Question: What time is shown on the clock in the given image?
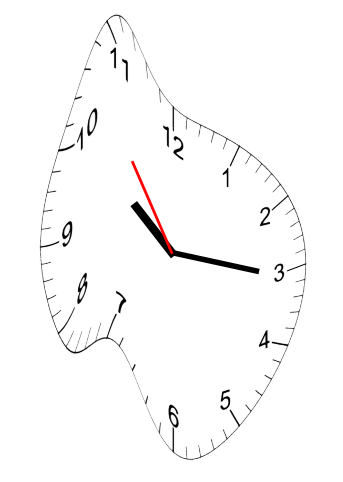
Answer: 10:15:54